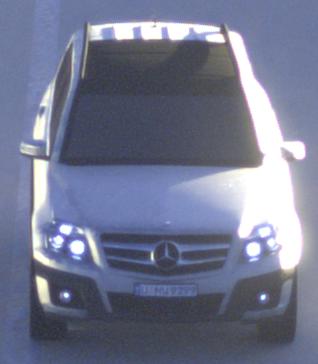
Make: Mercedes-Benz
Model: GLK 280
Detailed model: GLK-Class (204)
Model produced from: 2008/10
Model produced until: 2009/04
Doors: 5
Color: white
Road condition: dry road
Daytime: sunrise or sunset
Contrast: high contrast